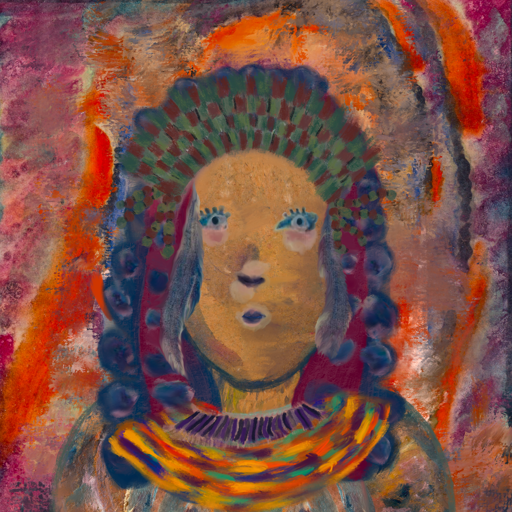
Background: Experience, Head And Neck Front: In_The_Sun, Face Front: Hill_Girl, Bust: Boggyland, Hair Front: Hill_Girl, Head Accessory: After_Raid_Crown, Second Necklace: An_Impression_2, Necklace: HillGirl, Baby: Blank